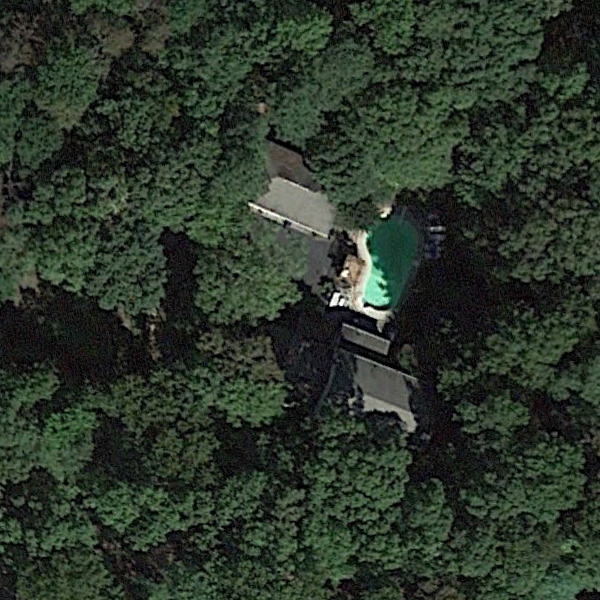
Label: SparseResidential